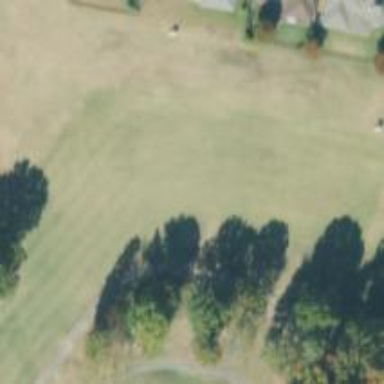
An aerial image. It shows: Golf hole.